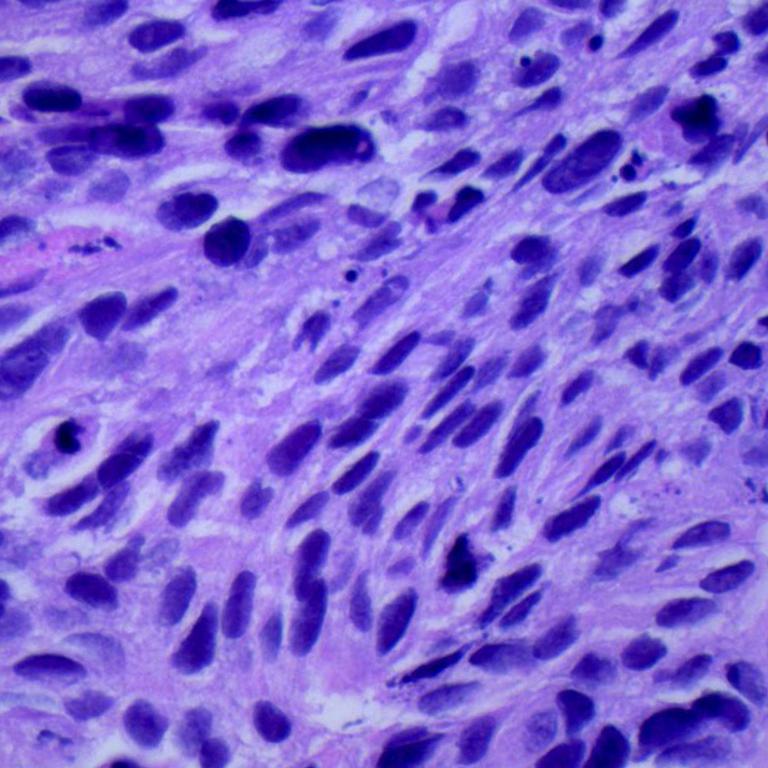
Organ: lung
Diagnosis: squamous carcinomas